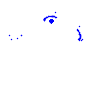
Particle: electron